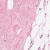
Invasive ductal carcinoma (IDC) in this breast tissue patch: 0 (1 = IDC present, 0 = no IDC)